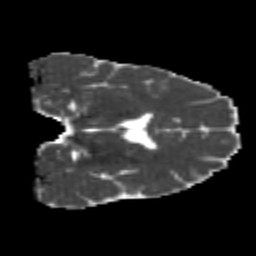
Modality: MD
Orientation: coronal
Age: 21
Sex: male
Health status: healthy
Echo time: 0.074 s